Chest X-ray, AP view. Patient: 60 years old, sex F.
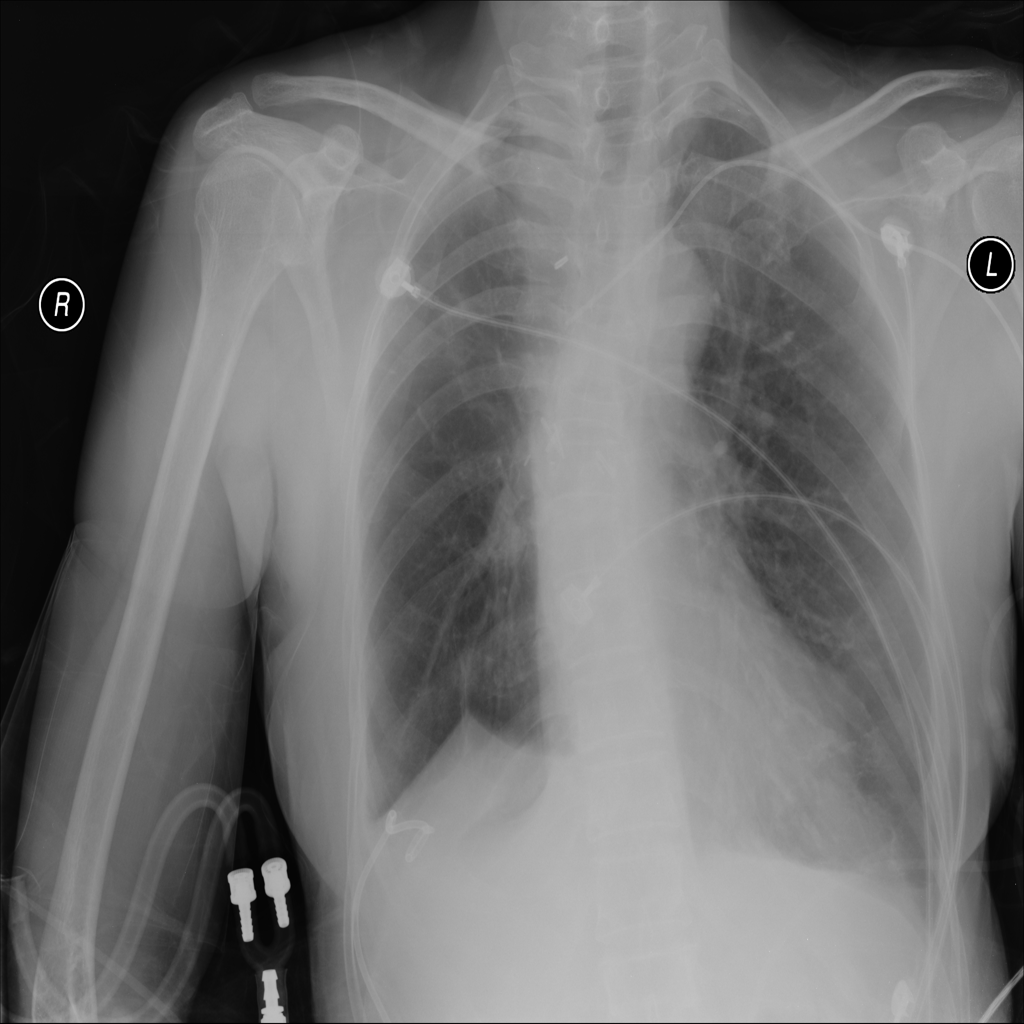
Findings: Cardiomegaly, Effusion